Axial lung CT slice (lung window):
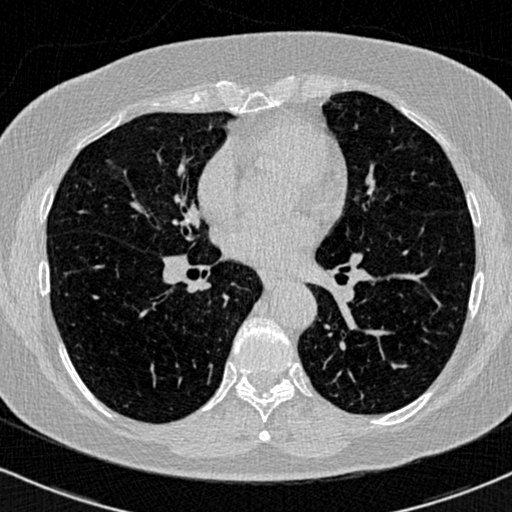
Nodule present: no